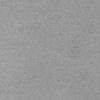
Label: dusty